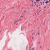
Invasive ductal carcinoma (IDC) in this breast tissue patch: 0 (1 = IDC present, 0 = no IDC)